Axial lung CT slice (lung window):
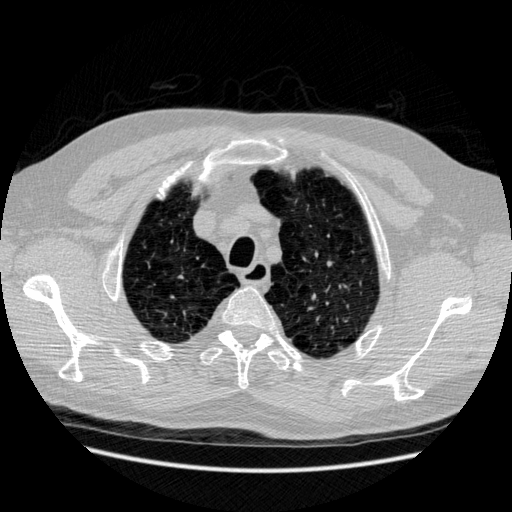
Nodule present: no